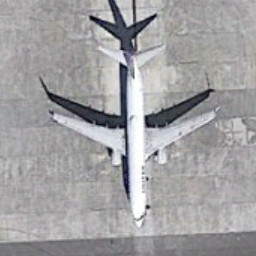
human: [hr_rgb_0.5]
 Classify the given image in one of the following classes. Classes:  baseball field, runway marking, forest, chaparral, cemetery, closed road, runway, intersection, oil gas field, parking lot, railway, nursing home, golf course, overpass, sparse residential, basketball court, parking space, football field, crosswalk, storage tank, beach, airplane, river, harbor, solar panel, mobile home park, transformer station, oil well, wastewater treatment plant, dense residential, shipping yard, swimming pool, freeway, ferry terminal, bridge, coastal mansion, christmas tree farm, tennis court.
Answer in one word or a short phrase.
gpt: airplane